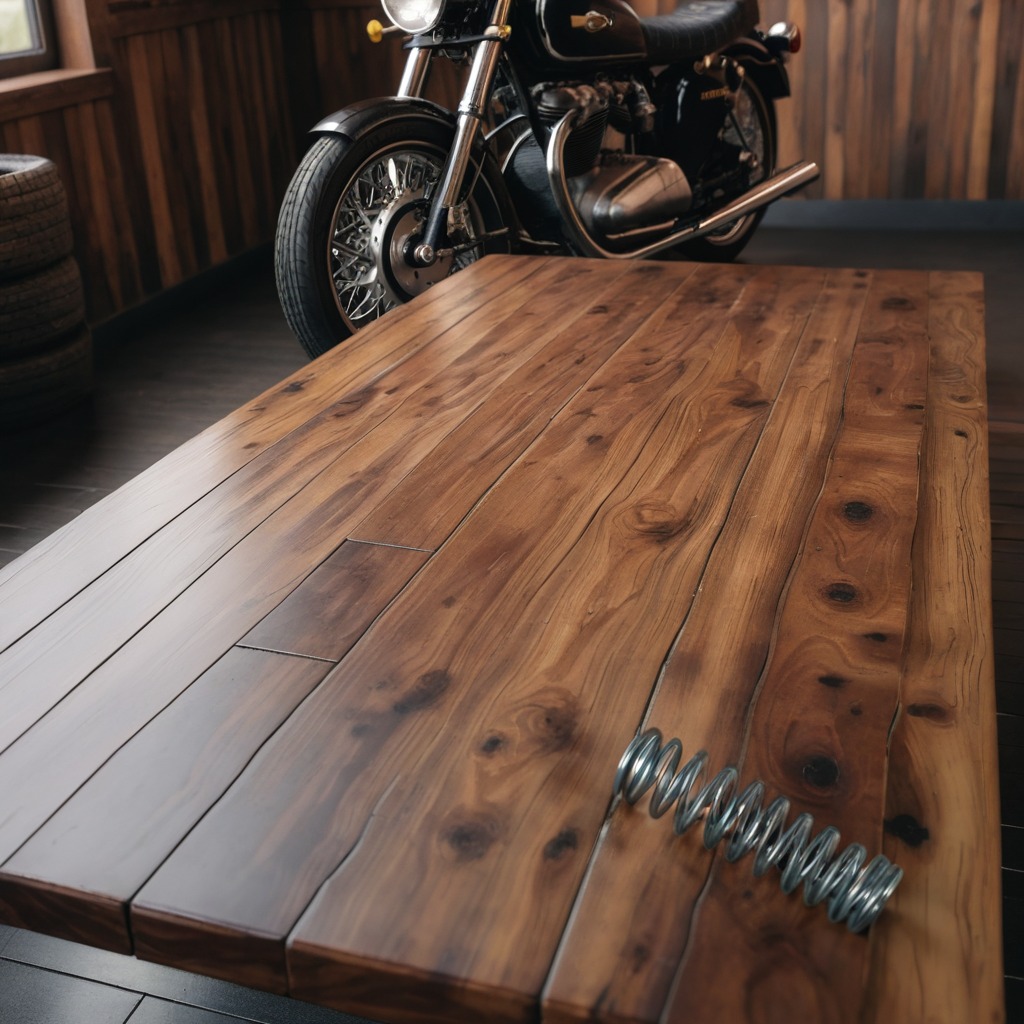
A coiled metal spring is lying on an oil-spilled wooden table in a vintage motorcycle garage.